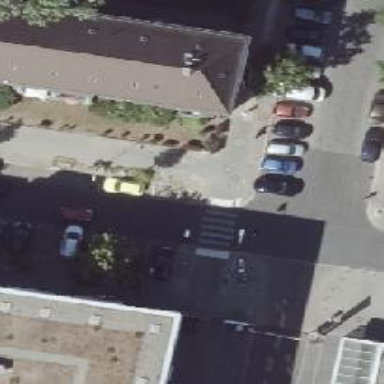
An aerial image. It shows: Marked zebra crossing on the road.